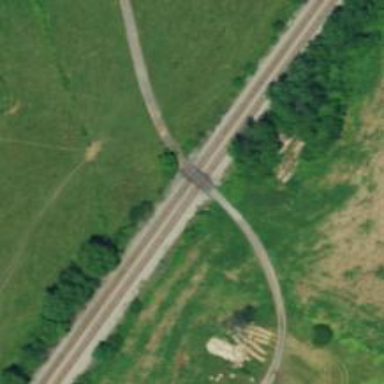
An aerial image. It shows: Level crossing along the railway.